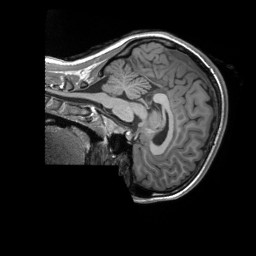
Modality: T1w
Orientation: sagittal
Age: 19
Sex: female
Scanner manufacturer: siemens
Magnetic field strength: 3 T
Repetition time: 2.3 s
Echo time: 0.00232 s